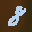
Label: 8